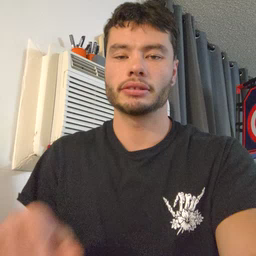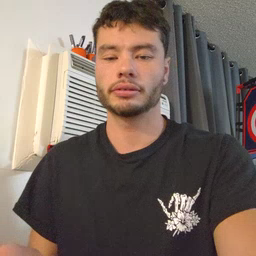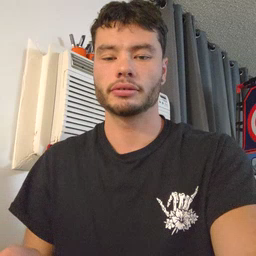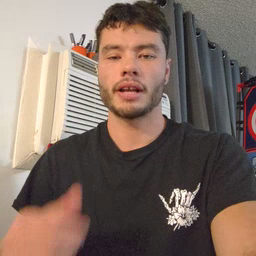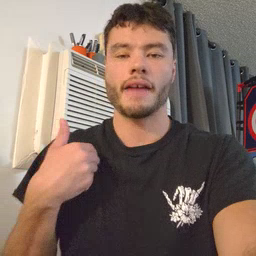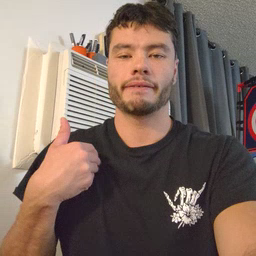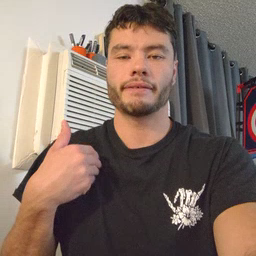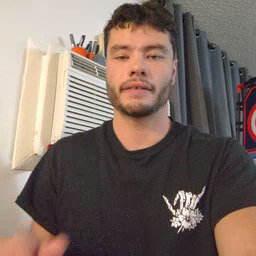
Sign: have